Question: I have this interactive graph code using ipywidgets; but not sure how to arragne the each variable inside the interactive function in widgets. the default layout is vertical. But I want to arrange them in horizontal way.
'''
import matplotlib.pyplot as plt
import numpy as np
import pandas as pd
plt.style.use('seaborn')
%config InlineBackend.figure_format = 'svg'
from ipywidgets import interactive,interact
#function to plot the different curves
def plot_function(u=1,v=2,w=3,x=4,y=5,z=6):
time=np.arange(0,1,0.01)
df=pd.DataFrame({"Y1":np.sin(time*u*2*np.pi),"y2":np.sin(time*v*2*np.pi),"y3":np.sin(time*w*2*np.pi),
"y4":np.sin(time*x*2*np.pi),"y5":np.sin(time*y*2*np.pi),"y6":np.sin(time*z*2*np.pi)})
df.plot()
widget=interactive(plot_function,u=1,v=2,w=3,x=4,y=5,z=6)
widget
'''

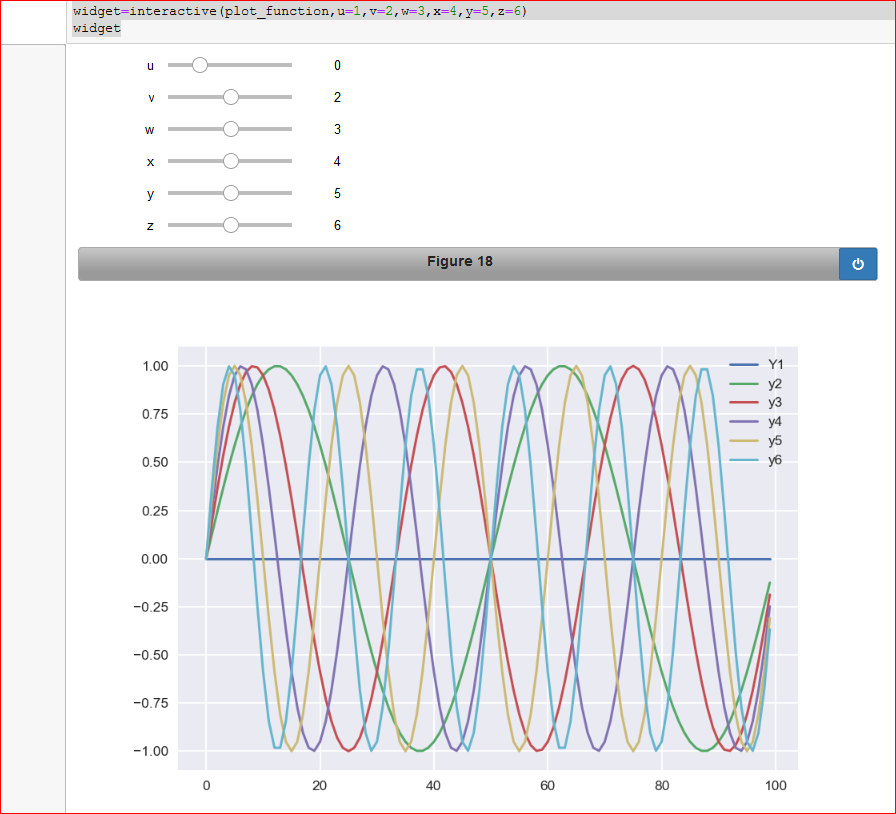
Answer: 'interactive' is restricted to fairly simple widget layouts. Have a look at the <URL> options if you want to customize them some more.
One simple get around is to use the 'interactive' call to generate and link your widgets and functions, then restructure the widgets inside a HBox. Then add a layout that tells the box to wrap at line ends. I added a couple more imports and three lines at the end to achieve this.
1) 'controls' - an 'HBox' of your input widgets.
2) The 'Output' widget generated by the 'interactive' call.
3) A 'VBox' that wraps the two together.
'''
import matplotlib.pyplot as plt
import numpy as np
import pandas as pd
plt.style.use('seaborn')
%config InlineBackend.figure_format = 'svg'
#importing the necessary items from the Ipywidgets library
from ipywidgets import interactive,interact, HBox, Layout,VBox
#function to plot the different curves
def plot_function(u=1,v=2,w=3,x=4,y=5,z=6):
time=np.arange(0,1,0.01)
df=pd.DataFrame({"Y1":np.sin(time*u*2*np.pi),"y2":np.sin(time*v*2*np.pi),"y3":np.sin(time*w*2*np.pi),
"y4":np.sin(time*x*2*np.pi),"y5":np.sin(time*y*2*np.pi),"y6":np.sin(time*z*2*np.pi)})
df.plot()
widget=interactive(plot_function,u=1,v=2,w=3,x=4,y=5,z=6)
controls = HBox(widget.children[:-1], layout = Layout(flex_flow='row wrap'))
output = widget.children[-1]
display(VBox([controls, output]))
'''
<URL>